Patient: sex M, age 76
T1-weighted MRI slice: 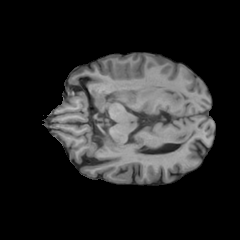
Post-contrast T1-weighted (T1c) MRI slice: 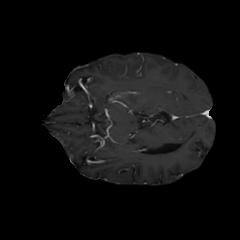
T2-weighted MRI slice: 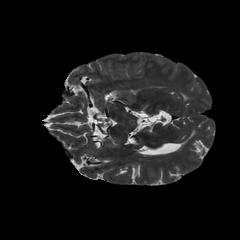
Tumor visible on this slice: no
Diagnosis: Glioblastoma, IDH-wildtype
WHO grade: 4